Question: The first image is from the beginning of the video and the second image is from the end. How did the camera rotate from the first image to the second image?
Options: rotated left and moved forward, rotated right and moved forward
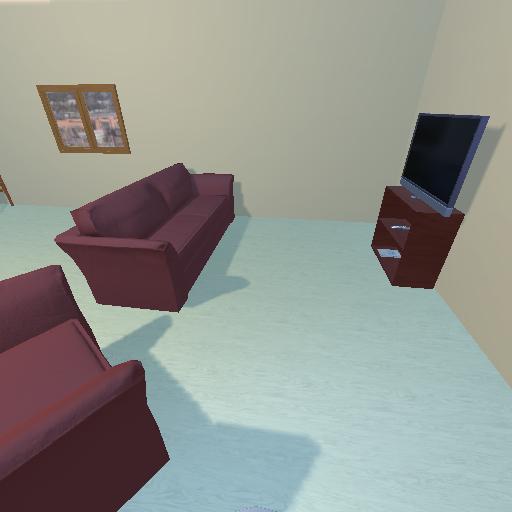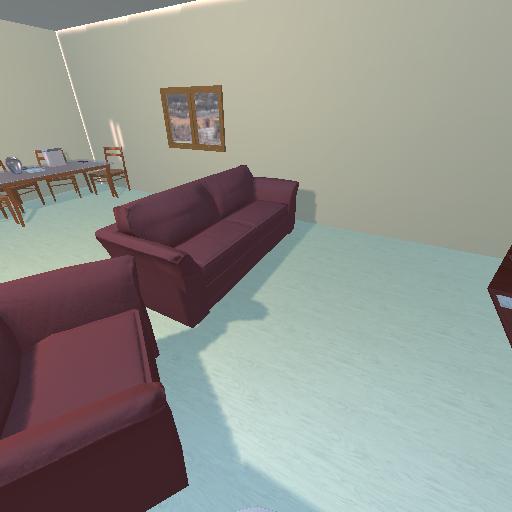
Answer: rotated left and moved forward